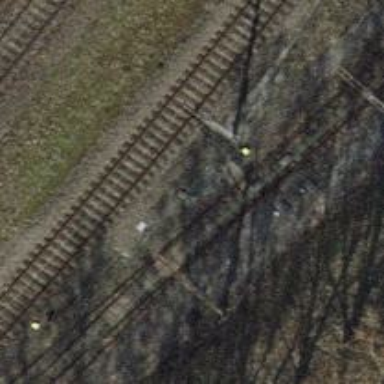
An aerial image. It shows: Railway switch.